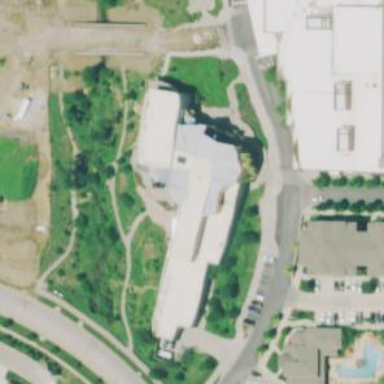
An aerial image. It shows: Museum housed in building.